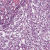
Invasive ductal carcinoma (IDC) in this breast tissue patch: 1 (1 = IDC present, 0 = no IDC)